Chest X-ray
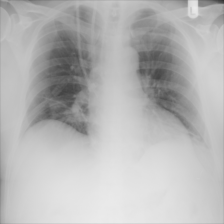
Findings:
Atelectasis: positive
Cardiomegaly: negative
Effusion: negative
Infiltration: negative
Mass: negative
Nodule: negative
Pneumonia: negative
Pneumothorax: negative
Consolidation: negative
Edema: negative
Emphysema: negative
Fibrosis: negative
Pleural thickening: negative
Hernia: negative